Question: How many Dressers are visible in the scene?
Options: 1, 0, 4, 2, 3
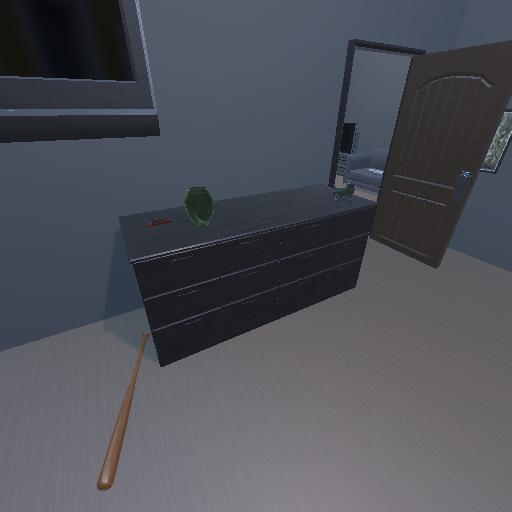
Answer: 1